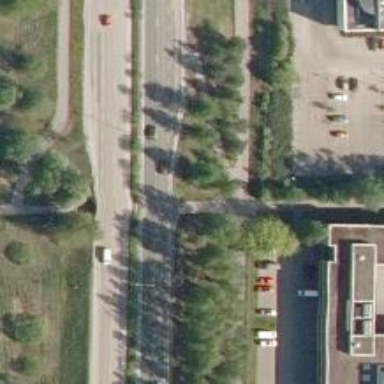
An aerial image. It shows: Asphalt road classified as trunk highway.